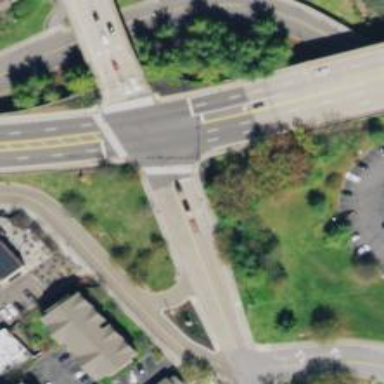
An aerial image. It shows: Marked road crossing.